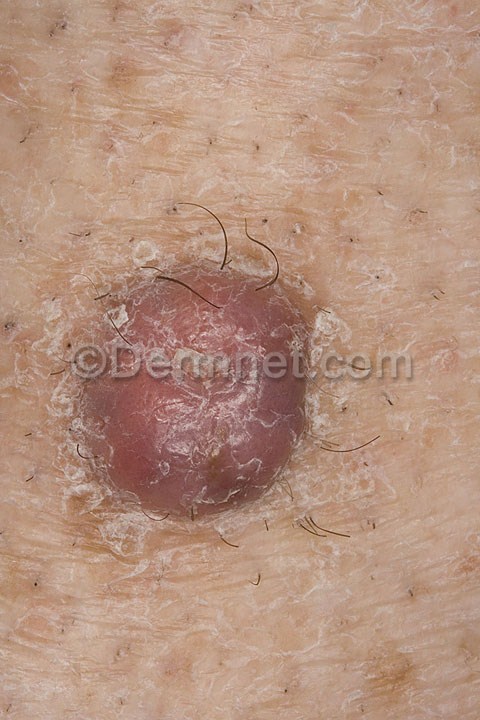
Disease: Seborrheic Keratoses and other Benign Tumors